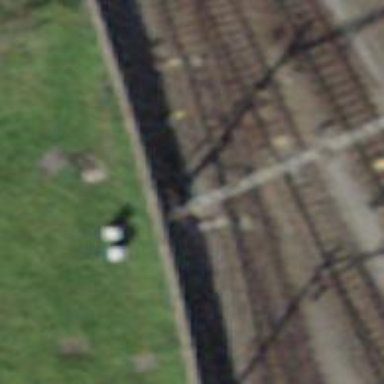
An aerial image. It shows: Railway switch.